Question: I've been having trouble setting up my html and css to mimic this picture,  . Any tips on how to set it up so it's Line, Text, Line all on the same vertical line?
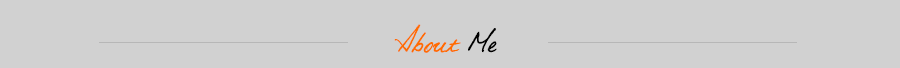
Answer: Use ':before/:after' and 'top' positioning
# EDIT
See the latest updated <URL>.
I added:
'''
*,
*:before,
*:after
{
position: relative;
}
.line:after
{
position: absolute;
top: 49px;
left: 0;
content: "";
height: 1px;
width: 100%;
background-color: blue;
}
.line h3
{
z-index: 1;
display: block;
width: 300px;
margin-left: auto;
margin-right: auto;
background-color: #d1d1d1;
}
'''
And around your 'h3''s in your HTML I added '<div class="line"></div>'
For example:
'''
<div class="line">
<h3><span style='color: #ff6c00;'>About</span> Me</h3>
</div>
'''
Change the 'top' of '.line' to the amount you need, along with the 'background-color' :)